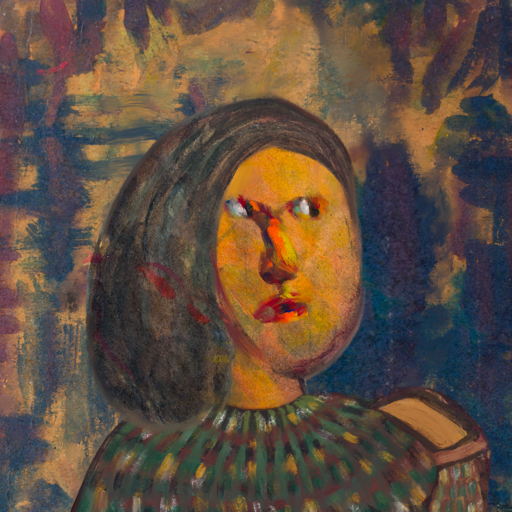
Background: InTheSun, Head And Neck Side: Gypsy_Mother, Face Side: An_Impression, Bust: After_Raid, Hair Side: Gypsy_Mother, Head Accessory: Blank, Second Necklace: Blank, Necklace: Blank, Baby: Blank